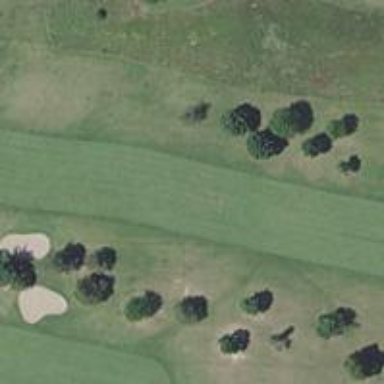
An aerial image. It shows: View of golf hole.